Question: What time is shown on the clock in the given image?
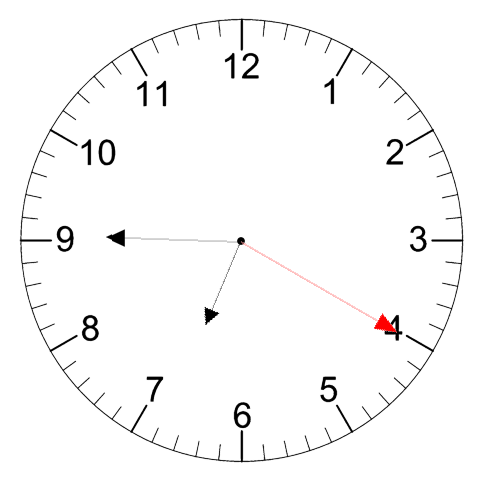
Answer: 06:45:20